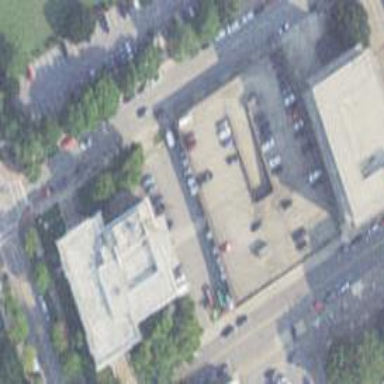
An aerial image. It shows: Multi-storey parking building.